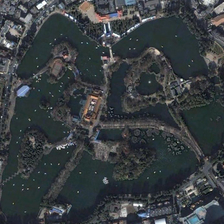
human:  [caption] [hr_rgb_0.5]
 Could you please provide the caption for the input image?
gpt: many buildings are around a large pond with some peninsulas .

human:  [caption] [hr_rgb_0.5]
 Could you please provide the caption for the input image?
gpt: many buildings are around a large pond with some peninsulas .

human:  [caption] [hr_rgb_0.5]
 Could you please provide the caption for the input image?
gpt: many buildings are around a large pond with some peninsulas .

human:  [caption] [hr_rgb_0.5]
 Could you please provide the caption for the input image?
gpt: many buildings are around a large pond with some peninsulas .

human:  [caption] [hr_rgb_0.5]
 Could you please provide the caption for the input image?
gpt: many buildings are around a large pond with some peninsulas .